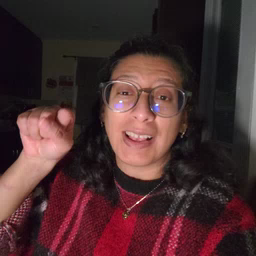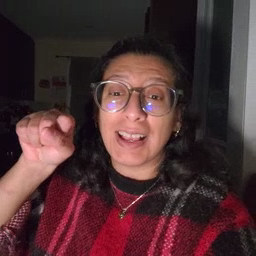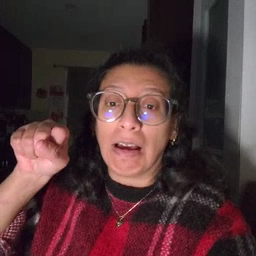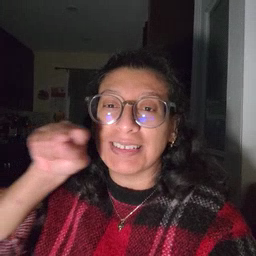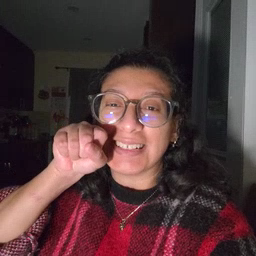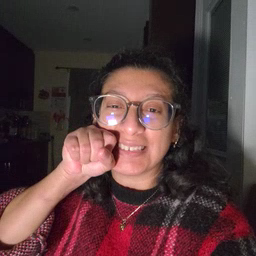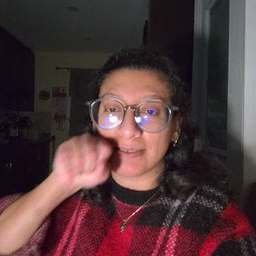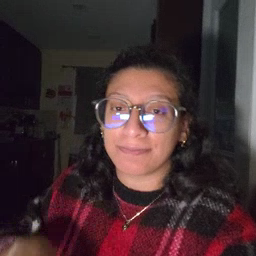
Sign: carrot